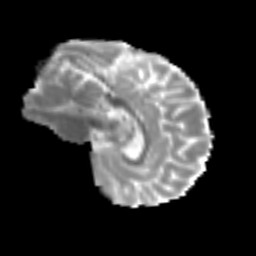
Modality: MD
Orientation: sagittal
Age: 52
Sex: male
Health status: ill
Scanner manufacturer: siemens
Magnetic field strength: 3 T
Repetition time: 8.7 s
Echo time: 0.11 s